Question: Firstly I want to say I search more than 1 week about this but I ve not found the solution what I need.
I want to login facebook with my android app.
I found many sample to login facebook and I tried all of them.(I give codes which belongs to one of them) I create developer facebook account. And I add platform for android. It gives me App ID and secret. And I generate key hash in two methods(I have same the key hash for two of them) :
1.
'''
$ keytool -exportcert -alias androiddebugkey -keystore "C:\Documents and Settings\Administrator.android\debug.keystore" | "C:\OpenSSLin\openssl" sha1 -binary |"C:\OpenSSLin\openssl" base64
'''
2.
'''
PackageInfo info;
try {
info = getPackageManager().getPackageInfo("com.you.name", PackageManager.GET_SIGNATURES);
for (Signature signature : info.signatures) {
MessageDigest md;
md = MessageDigest.getInstance("SHA");
md.update(signature.toByteArray());
String something = new String(Base64.encode(md.digest(), 0));
//String something = new String(Base64.encodeBytes(md.digest()));
Log.e("hash key", something);
}
} catch (NameNotFoundException e1) {
Log.e("name not found", e1.toString());
} catch (NoSuchAlgorithmException e) {
Log.e("no such an algorithm", e.toString());
} catch (Exception e) {
Log.e("exception", e.toString());
}
'''
And I have the key hash like this :
'''
6R5************hZZbeBU=
'''
the last char is '=' I write all of chars to the facebook app settings,
And I write my APP_ID to my android project.
The problem which I see on the all of my projects , is the same.
problem is I connect facebook with my account which the creator of the APP_ID .
but when I login to my app with I can t login.open just empty white page like this:

Actually I do not understand this and the more interesting thing is , when I download different android facebook projects I try them. And sure , I and again I connect facebook but different accounts I did not success to connect facebook.
What is the problem ? Should I do something on Facebook side like give permission or something else...
thanks,,,
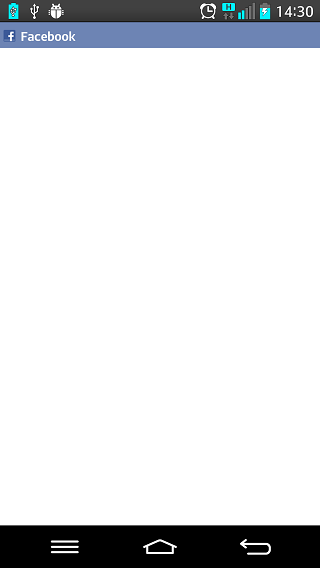
Answer: You need to make your from mode.